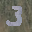
Label: 3